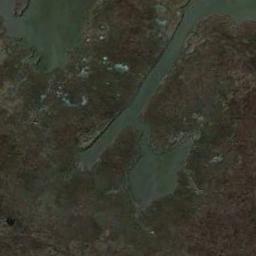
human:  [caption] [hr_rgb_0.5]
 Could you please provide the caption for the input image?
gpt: There is a large area of ​​dense brown bare land in a lake in a wetland .

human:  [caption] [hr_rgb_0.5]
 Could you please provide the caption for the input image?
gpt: The wetland consists of bare land, Dry plants and water .

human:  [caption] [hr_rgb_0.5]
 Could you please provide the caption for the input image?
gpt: Many plants are on the wetlands .

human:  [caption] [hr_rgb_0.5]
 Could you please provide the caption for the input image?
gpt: There are strips of water in this wetland .

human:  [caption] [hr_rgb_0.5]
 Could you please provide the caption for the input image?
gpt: There are some water areas and some bare land on the wetland .